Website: home-depot
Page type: payment
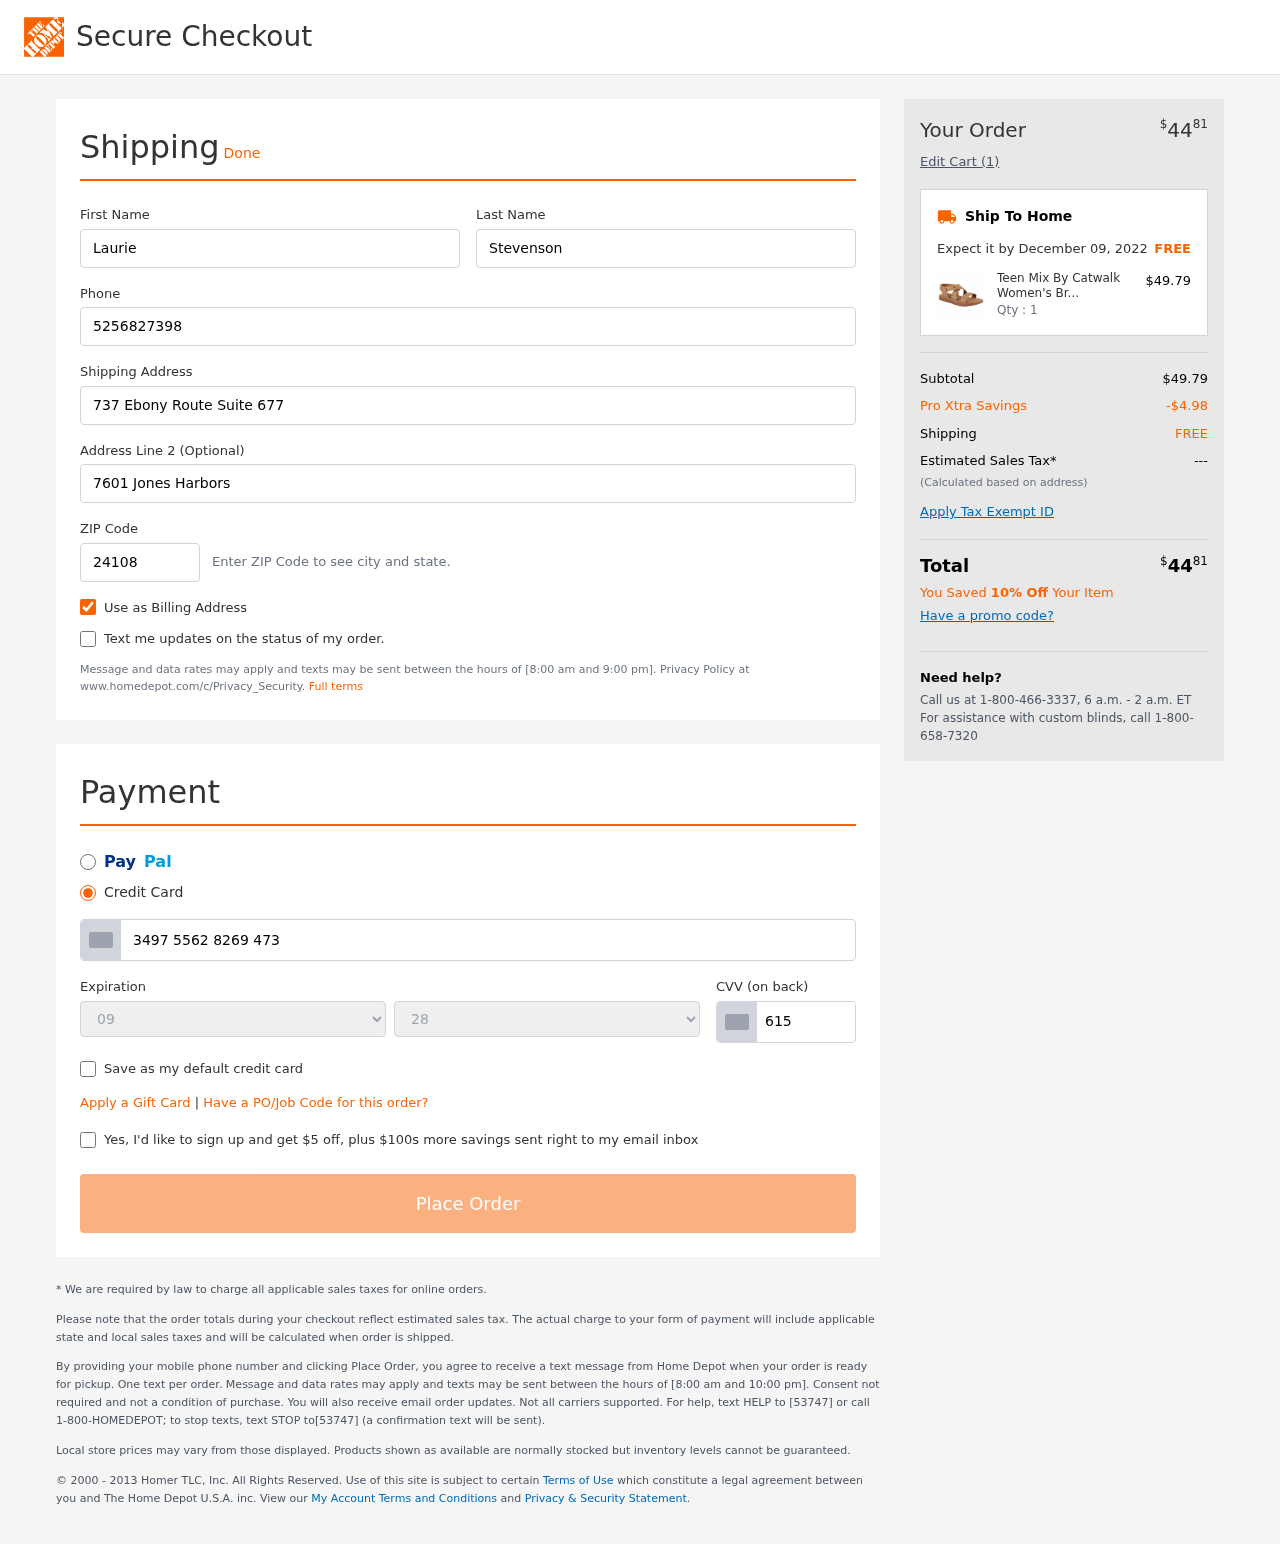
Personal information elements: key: PII_CARD_CVV
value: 6151
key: PII_CARD_EXPIRY_MONTH
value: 09
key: PII_CARD_EXPIRY_YEAR
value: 28
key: PII_CARD_NUMBER
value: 3497 5562 8269 473
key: PII_FIRSTNAME
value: Laurie
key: PII_LASTNAME
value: Stevenson
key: PII_PHONE
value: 5256827398
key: PII_POSTCODE
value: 24108
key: PII_STREET
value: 737 Ebony Route Suite 677
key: PII_STREET2
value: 7601 Jones Harbors
Product elements: key: PRODUCT1_NAME
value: Teen Mix By Catwalk Women's Brown Footwear-4 UK (36 EU) (6 US) (TM4262BR_A)
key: PRODUCT1_PRICE
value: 49.79
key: PRODUCT1_QUANTITY
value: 1
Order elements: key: ORDER_TOTAL
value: $4481
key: ORDER_NUM_ITEMS
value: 1
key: ORDER_DELIVERY_DATE
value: December 09, 2022
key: ORDER_SUBTOTAL
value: $49.79
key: ORDER_DISCOUNT
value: -$4.98
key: ORDER_SHIPPING_COST
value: FREE